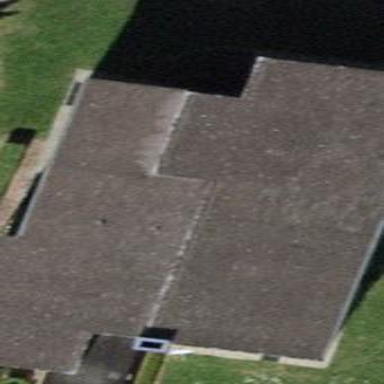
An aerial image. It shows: School building with gabled roof.